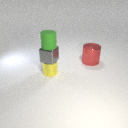
small yellow metal cylinder below small green rubber cylinder